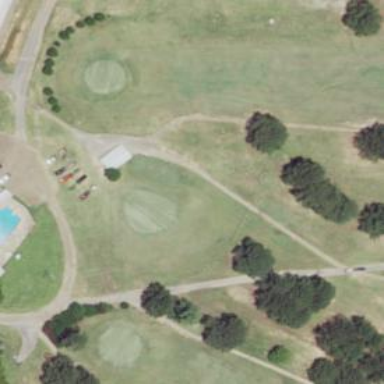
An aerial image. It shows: Golf tee on grassy land.